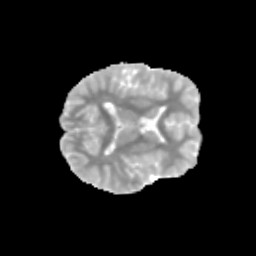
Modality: MD
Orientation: axial
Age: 13
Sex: female
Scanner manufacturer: siemens
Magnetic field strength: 3 T
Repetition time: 3.8 s
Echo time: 0.07 s